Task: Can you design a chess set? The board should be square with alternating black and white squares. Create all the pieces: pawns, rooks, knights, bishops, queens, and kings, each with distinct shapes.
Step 3713:
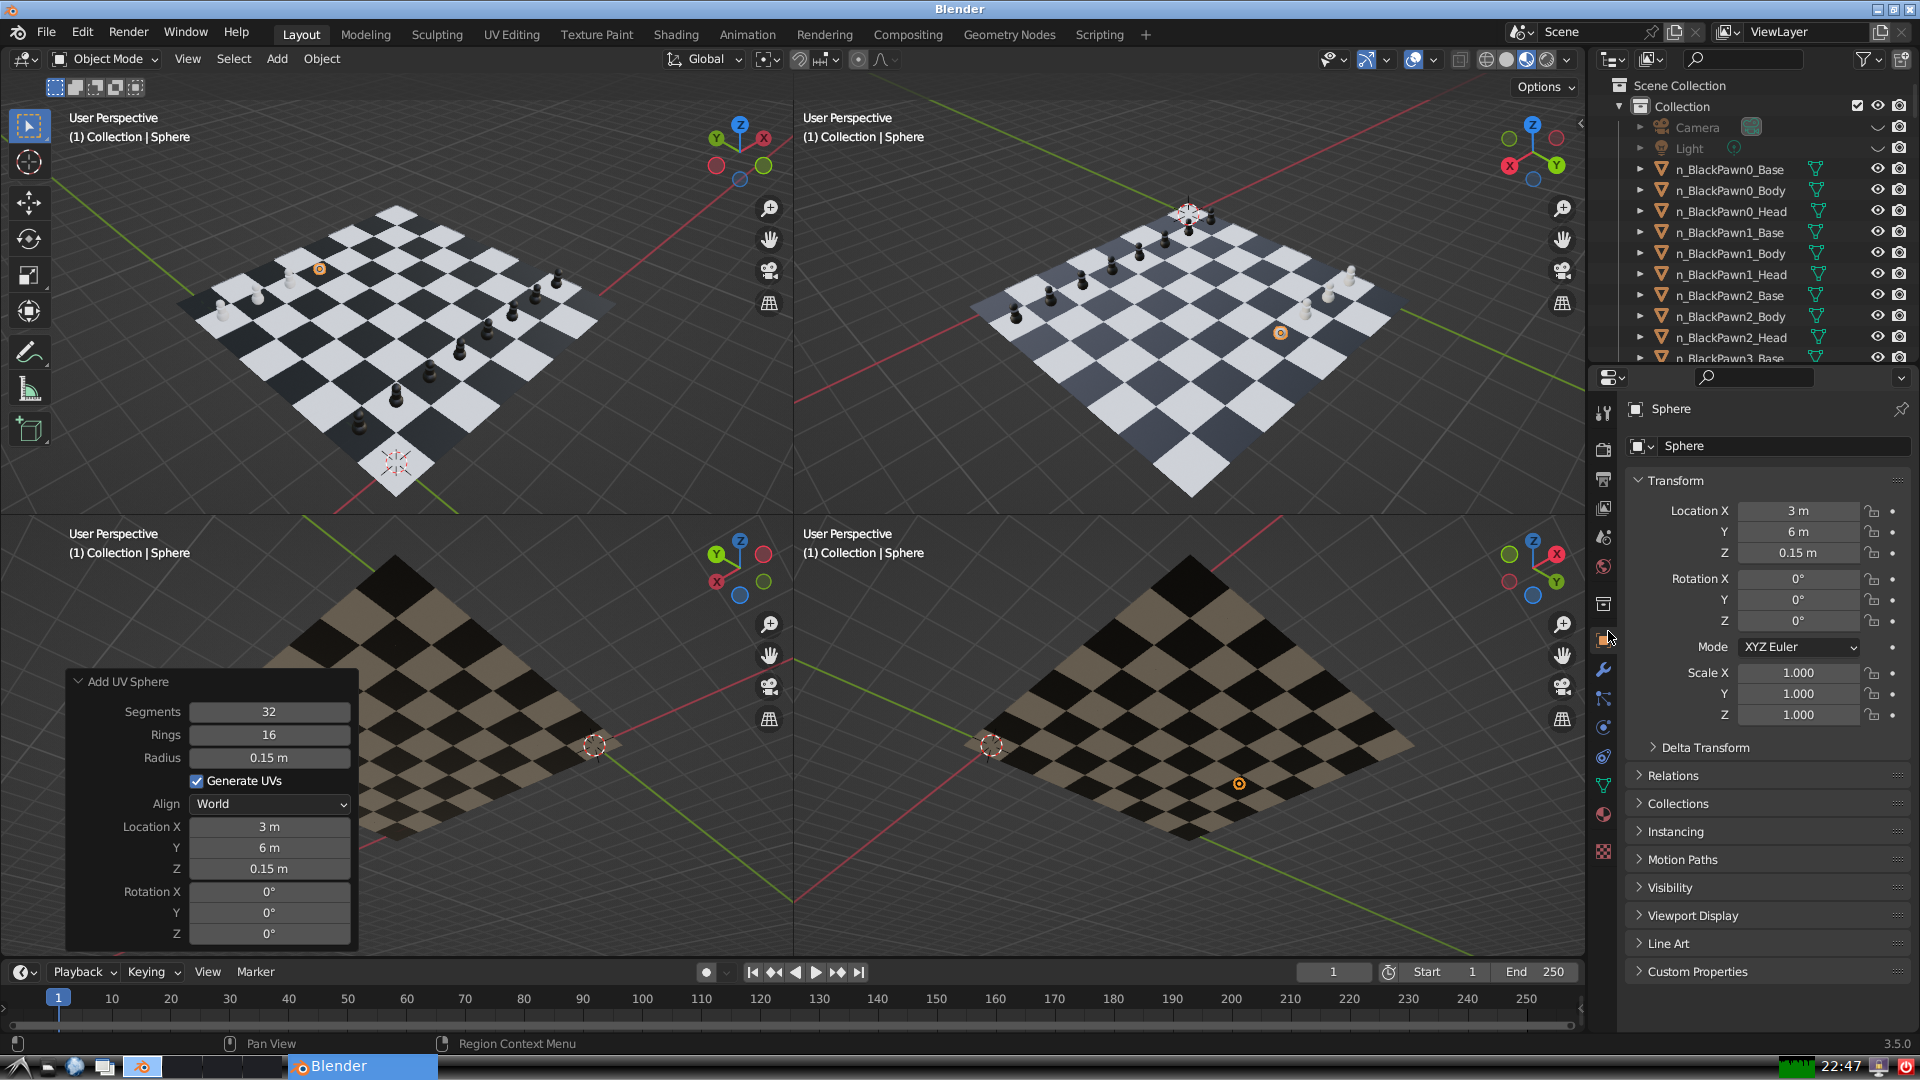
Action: {"mouse_move": [1732, 445]}